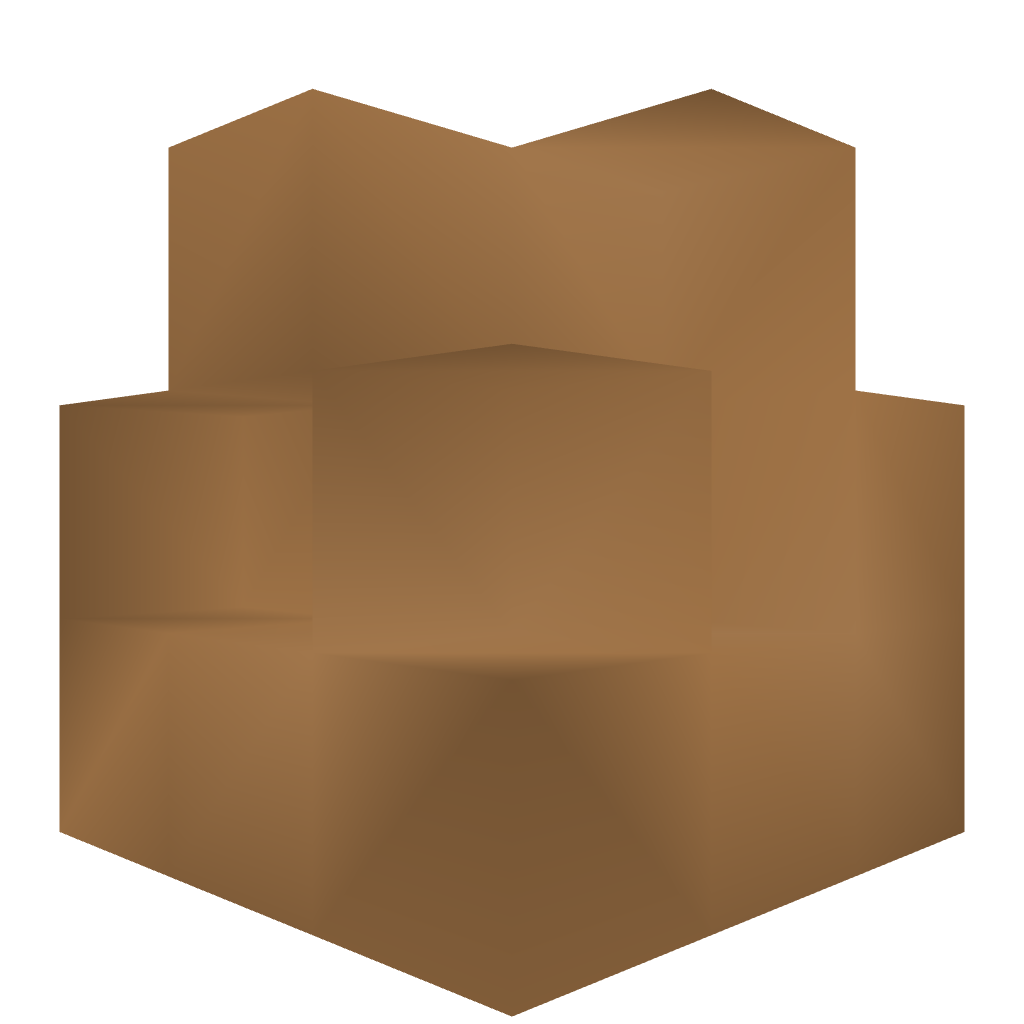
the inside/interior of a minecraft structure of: Nether Reactor Light Piece